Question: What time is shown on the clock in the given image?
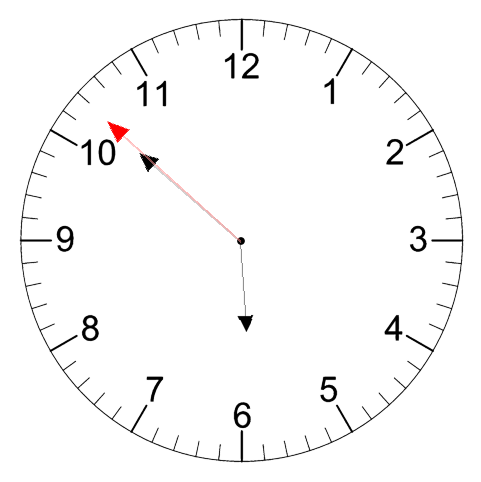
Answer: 05:51:52